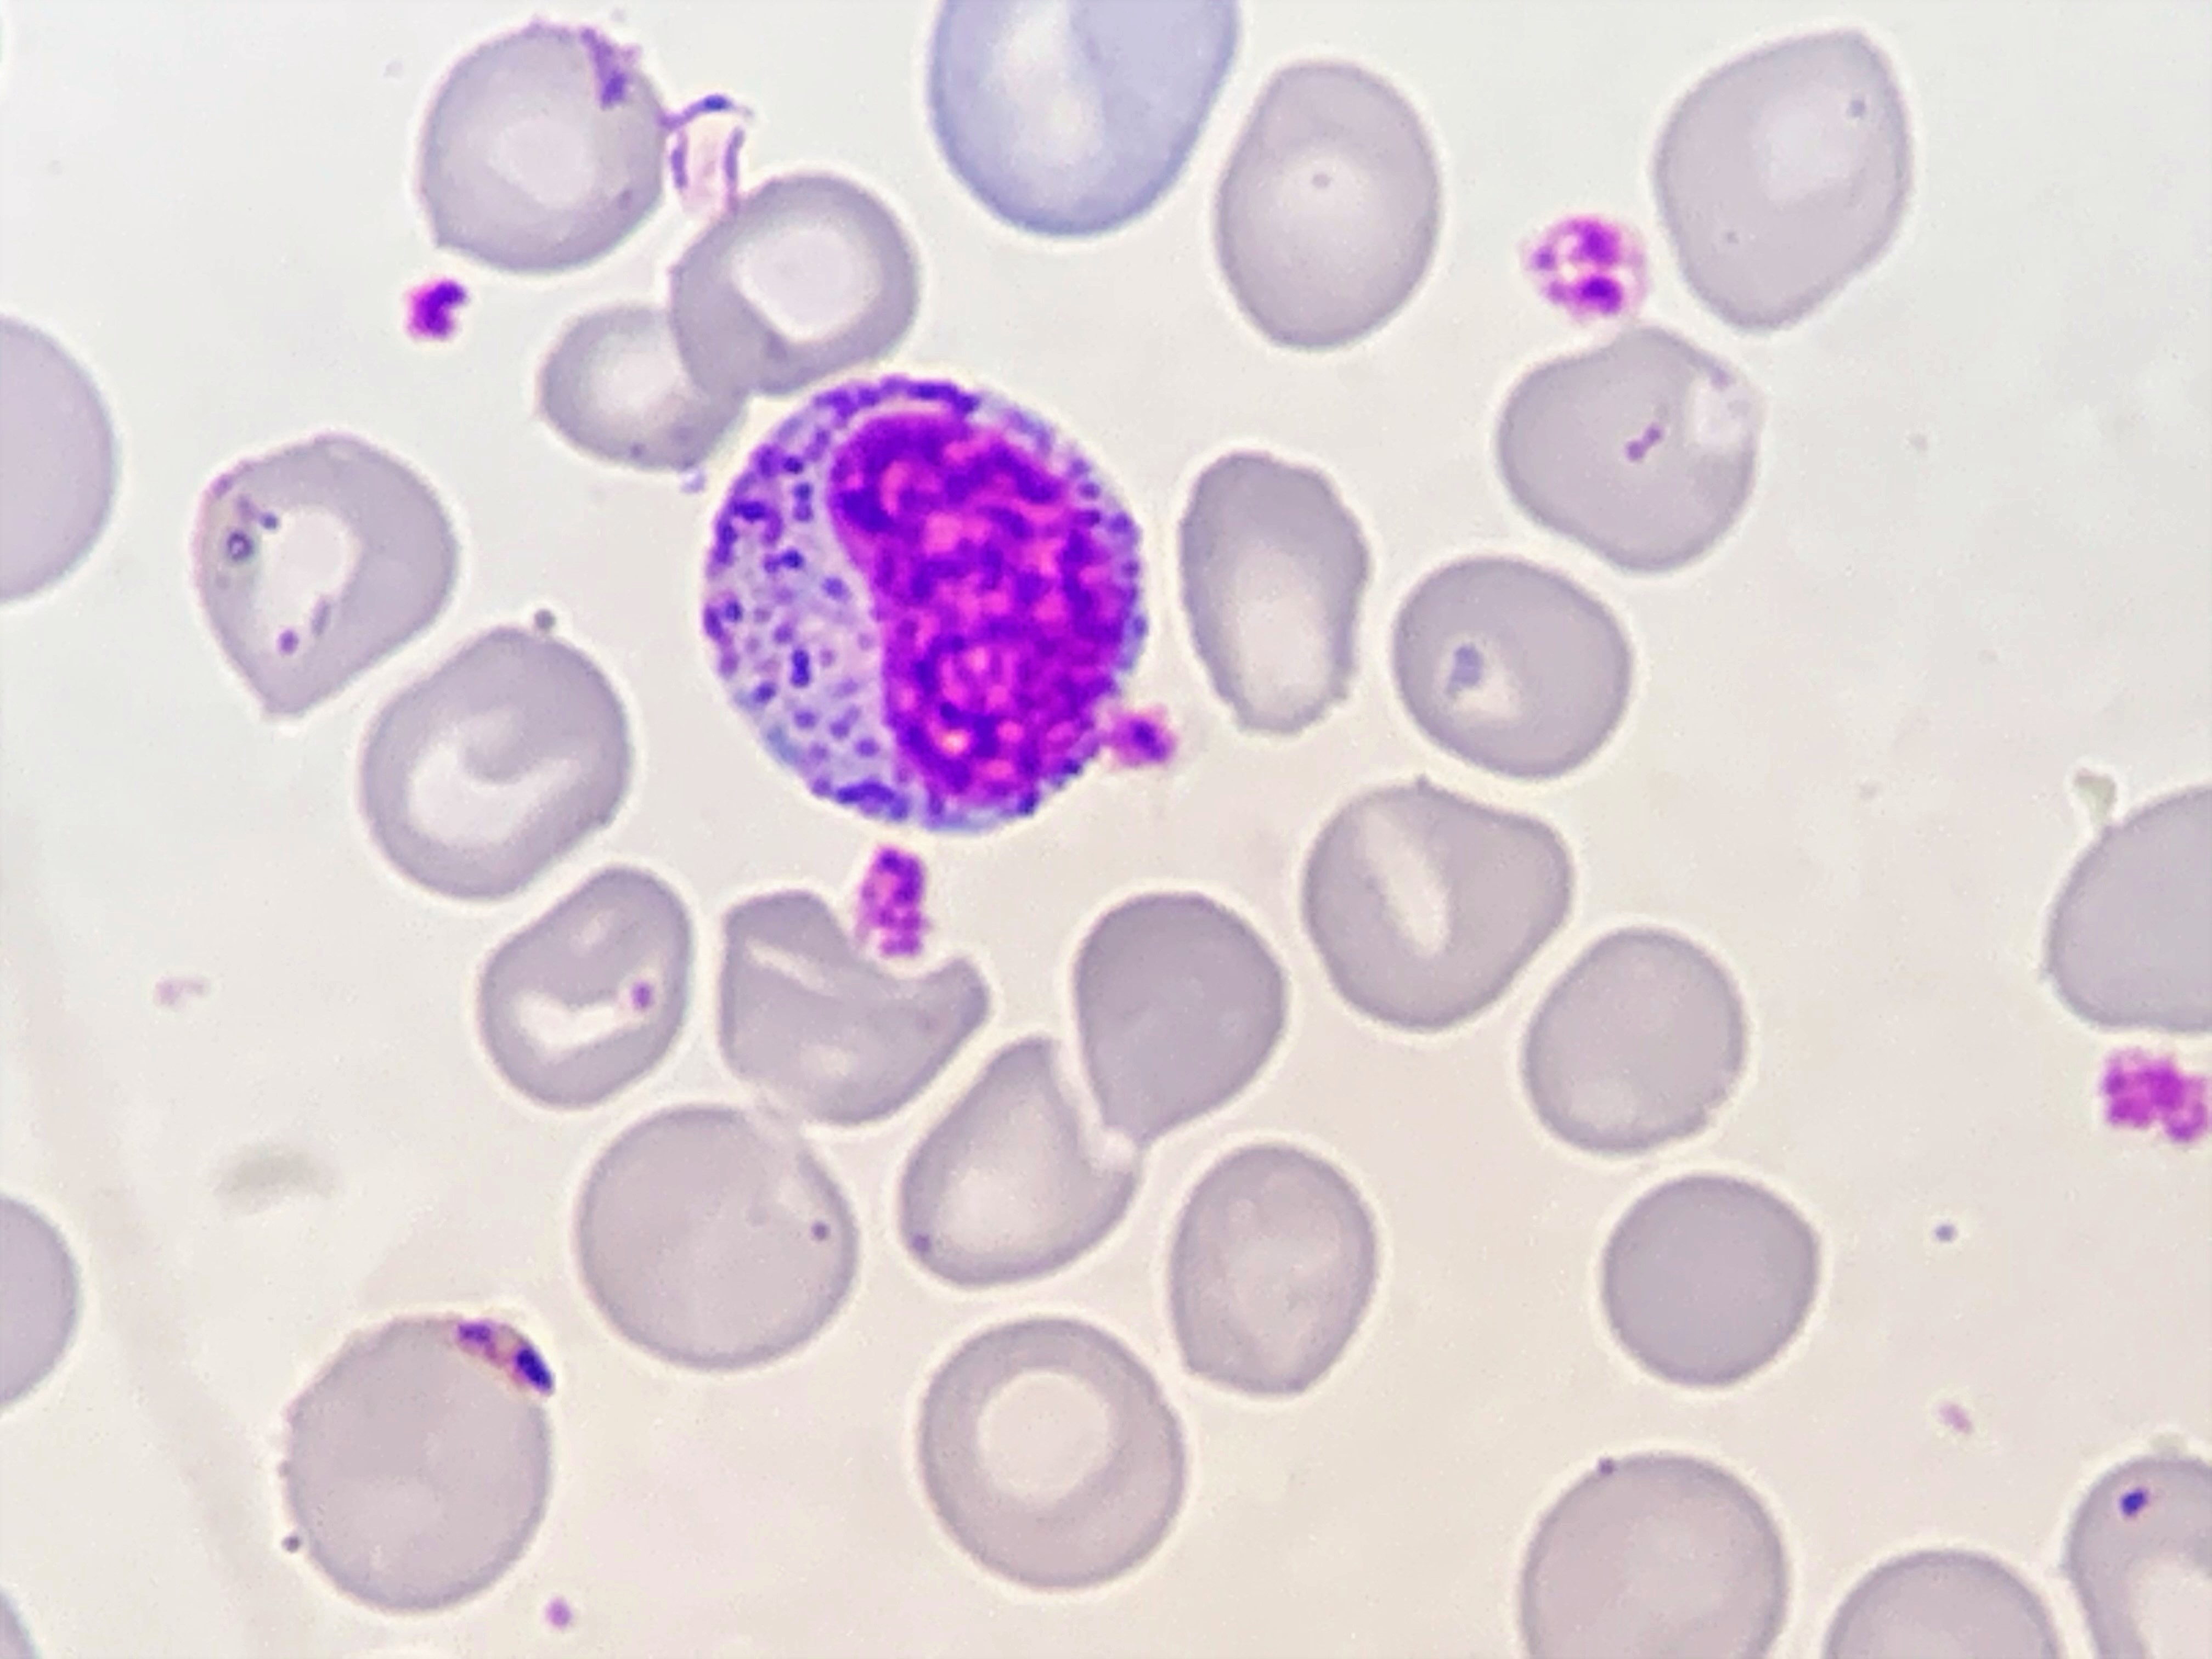
Cell type: MYELOCYTE